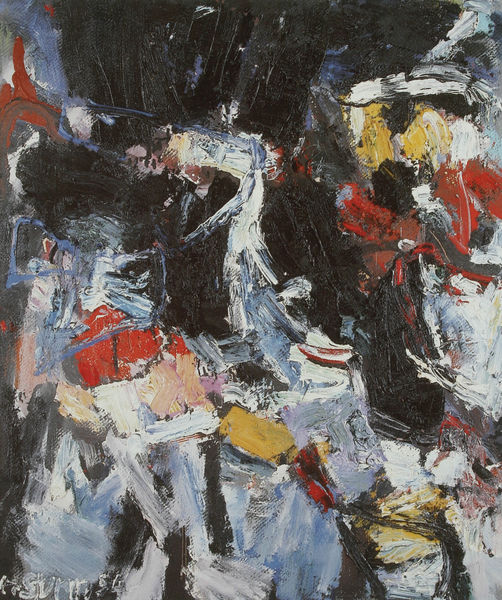
Künstler: Helmut Sturm
Institution: Privatsammlung
Schlagwörter: blau, weiß, gelb, bunt, schwarz, rot, malerei, abstrakt, sturm, striche